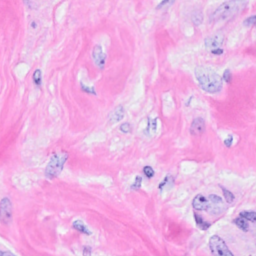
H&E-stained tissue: Breast